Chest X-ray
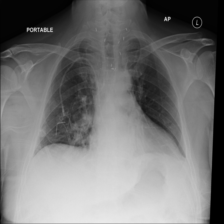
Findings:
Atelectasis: negative
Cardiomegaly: negative
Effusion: negative
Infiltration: negative
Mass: negative
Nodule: negative
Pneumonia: negative
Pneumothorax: negative
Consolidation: negative
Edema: negative
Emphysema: negative
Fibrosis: negative
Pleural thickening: negative
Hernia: negative